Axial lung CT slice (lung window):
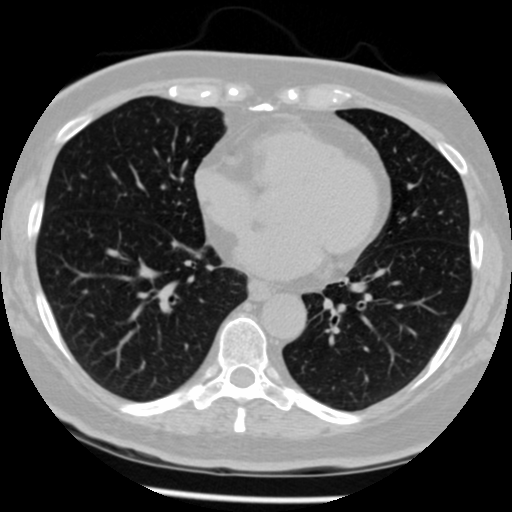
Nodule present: yes
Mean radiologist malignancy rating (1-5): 1